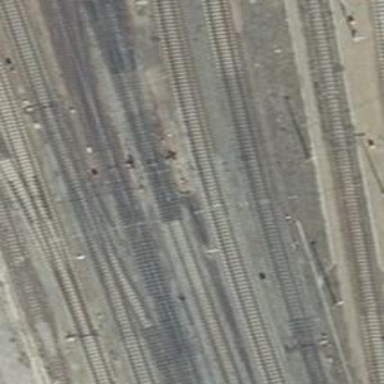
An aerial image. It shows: Railway switch with turnout to the right.